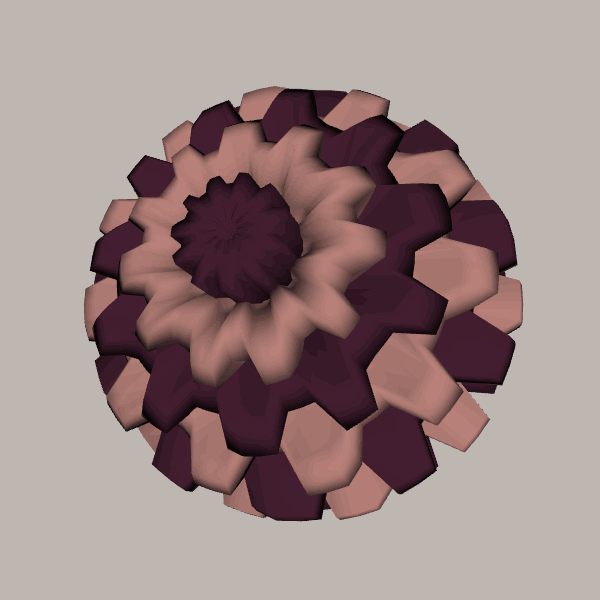
Background: light